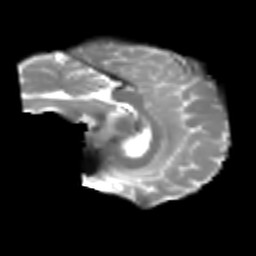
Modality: T2w
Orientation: sagittal
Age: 29
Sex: male
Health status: healthy